Interaction volume radius: 10 \u00c5
Interaction volume height: 20 \u00c5
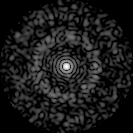
Disorder parameter: 0.8504